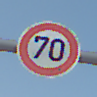
Verkehrszeichen: Geschwindigkeit70
Umgebung: Outdoor, Special
Tageszeit: MorningAfternoon
Wetter: Clear
Licht: Natural
Jahreszeit: NotSpecified
Kontrast: HighContrast